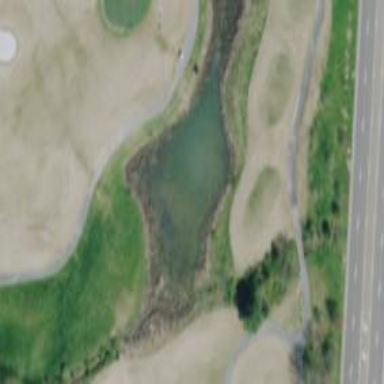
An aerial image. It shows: Pond surrounded by natural water.